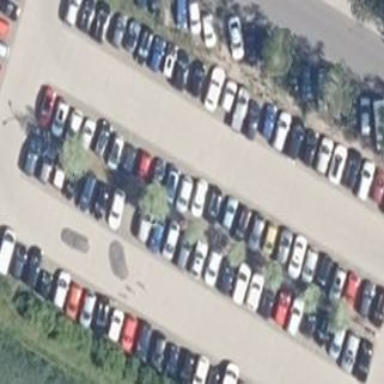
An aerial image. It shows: Parking area with surface.